Question: '''
using Visual.Web.Developer.2010.Express;
using SQL.Server.Management.Studio.2008.R2;
'''
Kinda new at C# here..I got the first row of the collumn, but how do I retrieve the rest of the values?
I have some textboxes set up, and a sqldatareader putting the first value into the first textbox 'investigate1'. Right now, I have it set up so that all the textboxes are printing out the first row of that collumn.. Stuck at this part.. want to get the others in there to.. The value "a" into 'investigate1', the value "b" into 'investigate2', etc.. Thanks for looking My relevant codeHTML
'''
<asp:TextBox ID="investigate1" class="hexen" runat="server"></asp:TextBox><br />
<asp:TextBox ID="investigate2" class="hexen" runat="server"></asp:TextBox><br />
<asp:TextBox ID="investigate3" class="hexen" runat="server"></asp:TextBox><br />
<asp:TextBox ID="investigate4" class="hexen" runat="server"></asp:TextBox><br />
<asp:TextBox ID="investigate5" class="hexen" runat="server"></asp:TextBox><br />
'''
C#
'''
try
{
ConnFlux.Open();
SqlCommand CmdFlux1 = new SqlCommand("select TbValue from InvestigateValues where TbId = '1'", ConnFlux);
RdrFlux1 = CmdFlux1.ExecuteReader();
while (RdrFlux1.Read())
{
investigate1.Text = RdrFlux1.GetValue(0).ToString();
investigate2.Text = RdrFlux1.GetValue(0).ToString();// What would I have
investigate3.Text = RdrFlux1.GetValue(0).ToString();// to change about these
investigate4.Text = RdrFlux1.GetValue(0).ToString();// to print the corresponding
investigate5.Text = RdrFlux1.GetValue(0).ToString();// values to the corresponding textbox?
}
}
'''
Yes, these are the only two columns in this database

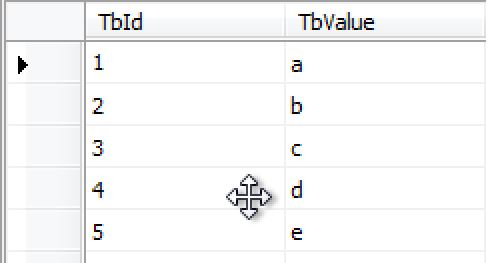
Answer: Rather than using 5 separate TextBox controls, you may want to investigate using a <URL> control. The Repeater control will be able to handle cases when you have more or less than 5 records in your database.